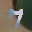
Label: 7